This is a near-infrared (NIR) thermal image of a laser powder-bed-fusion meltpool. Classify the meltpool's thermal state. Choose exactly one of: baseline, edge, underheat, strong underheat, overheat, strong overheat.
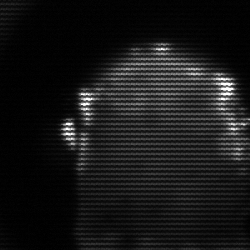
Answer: baseline